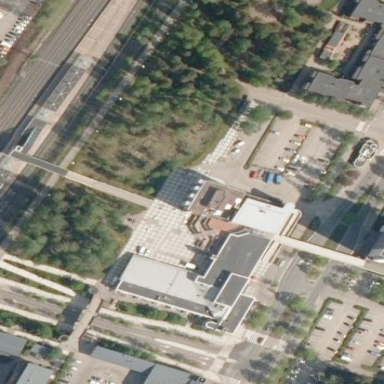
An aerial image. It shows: Square with pedestrian pathway paved with paving stones.